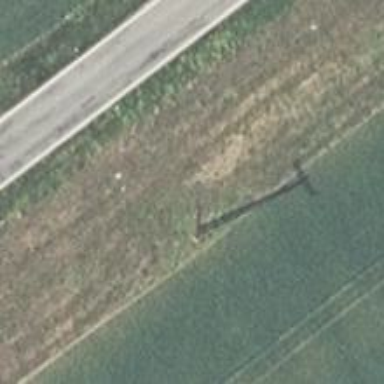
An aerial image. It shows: Power pole.